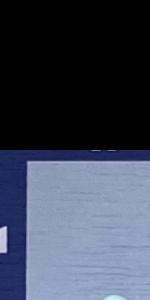
Label: Empty